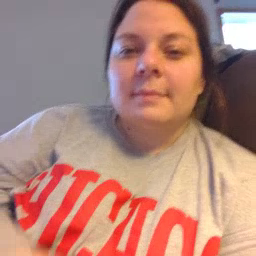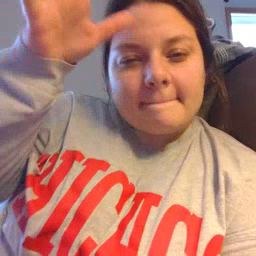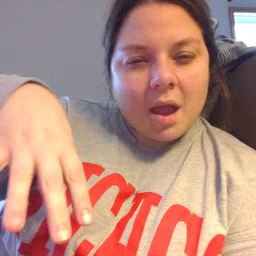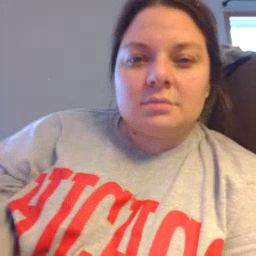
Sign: man